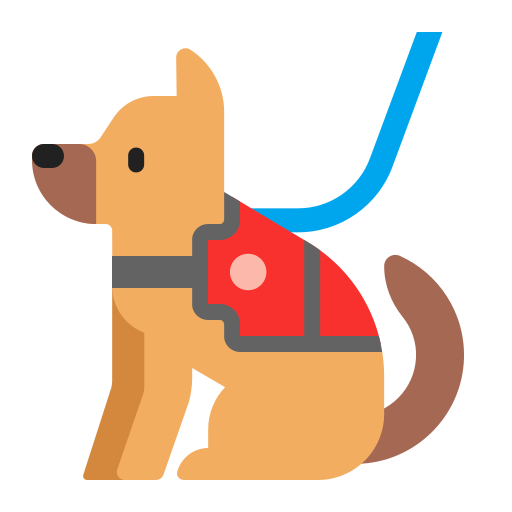
service dog flat